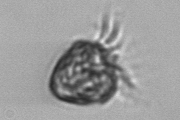
Label: Ciliophora